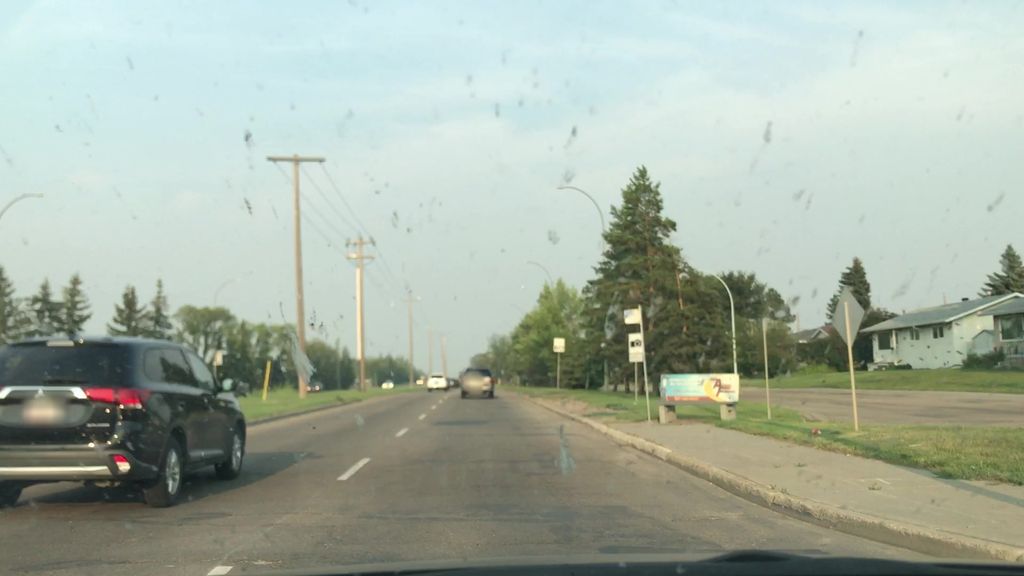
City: edmonton